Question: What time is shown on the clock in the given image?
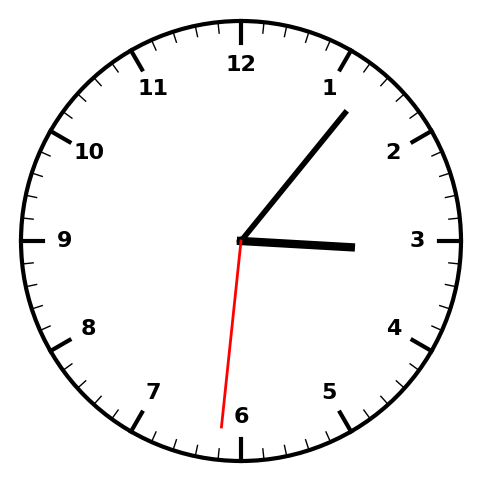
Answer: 03:06:31